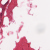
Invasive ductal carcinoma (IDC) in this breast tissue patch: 0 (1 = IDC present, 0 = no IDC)